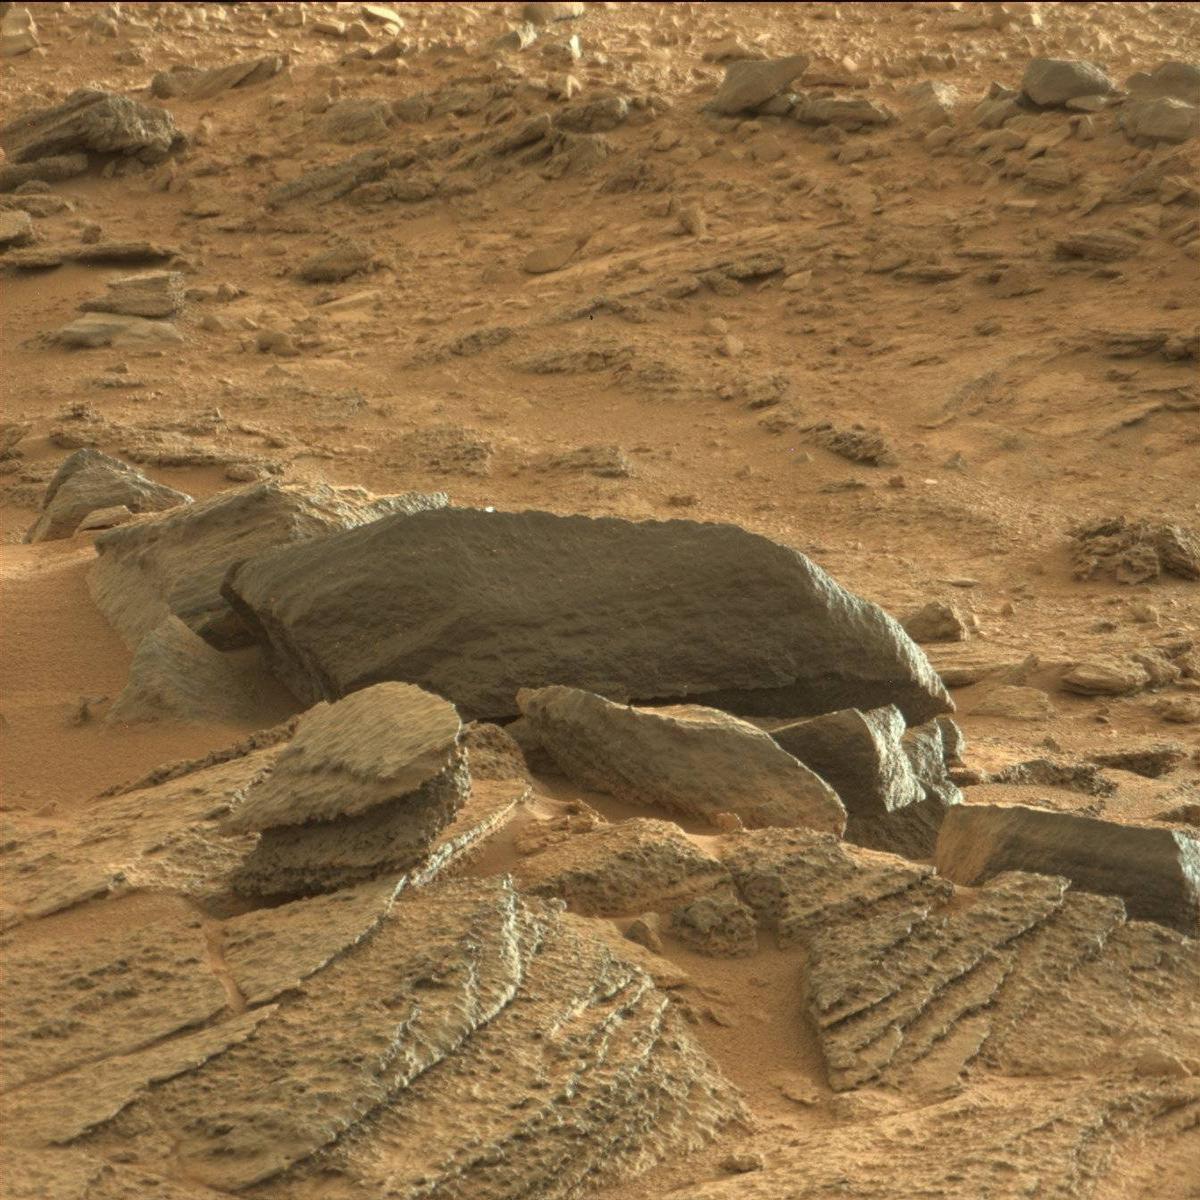
Terrain classes present: Bedrock, Sand / Soil